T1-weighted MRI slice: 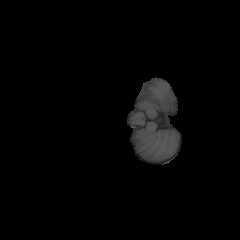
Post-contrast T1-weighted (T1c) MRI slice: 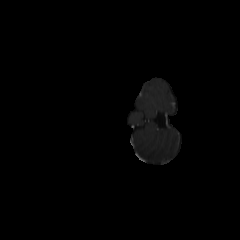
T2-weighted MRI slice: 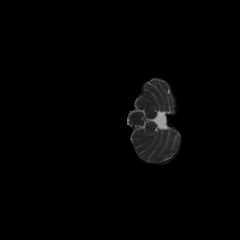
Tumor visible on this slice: no